Question: I deleted all rows from the database that had a value of 1, in the no column, from the database (each row either had a 1 in the yes and 0 in the no or 0 in the yes and 1 in the no). However, now I would like to redo the id column to reflect this change.
For example, I would like the first row(name of DEYRO) to have an id of 1, ELEHC to have an id of 2, AEHSN to have an id of 3, etc all the way until the end of the database(roughly 100 rows but I'm not sure)
Here is an image of what the database looks like:

Any help would be appreciated, either through phpmyadmin or via an SQL query or something like that.
Thanks in advance
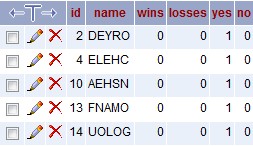
Answer: you might want to truncate the table and run a script to add the records individually since id field is autoincrement.
hope this helps.
Rhian A.
10-05-2012 NZT